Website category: sports
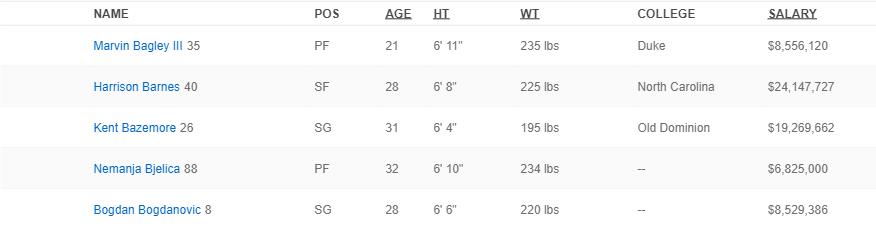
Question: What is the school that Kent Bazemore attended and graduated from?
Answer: Old Dominion

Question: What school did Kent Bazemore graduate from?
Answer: Old Dominion

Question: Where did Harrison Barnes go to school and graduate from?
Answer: North Carolina

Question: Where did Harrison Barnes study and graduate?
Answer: North Carolina

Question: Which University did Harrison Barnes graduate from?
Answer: North Carolina

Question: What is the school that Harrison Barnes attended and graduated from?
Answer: North Carolina

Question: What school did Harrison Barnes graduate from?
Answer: North Carolina

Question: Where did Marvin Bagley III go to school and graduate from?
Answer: Duke

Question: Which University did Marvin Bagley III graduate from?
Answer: Duke

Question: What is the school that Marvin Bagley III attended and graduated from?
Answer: Duke

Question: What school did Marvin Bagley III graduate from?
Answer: Duke

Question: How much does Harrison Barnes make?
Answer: $24,147,727

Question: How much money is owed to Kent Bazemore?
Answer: $19,269,662

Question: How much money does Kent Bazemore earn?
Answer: $19,269,662

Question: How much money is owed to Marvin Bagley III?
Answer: $8,556,120

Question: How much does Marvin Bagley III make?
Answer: $8,556,120

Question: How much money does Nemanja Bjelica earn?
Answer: $6,825,000

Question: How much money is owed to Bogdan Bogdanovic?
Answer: $8,529,386

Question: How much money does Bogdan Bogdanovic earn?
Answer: $8,529,386

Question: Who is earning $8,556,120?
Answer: Marvin Bagley III

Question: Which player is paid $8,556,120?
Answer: Marvin Bagley III

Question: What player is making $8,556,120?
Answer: Marvin Bagley III

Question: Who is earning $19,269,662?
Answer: Kent Bazemore

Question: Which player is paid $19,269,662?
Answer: Kent Bazemore

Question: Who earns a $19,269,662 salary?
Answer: Kent Bazemore

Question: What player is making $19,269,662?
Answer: Kent Bazemore

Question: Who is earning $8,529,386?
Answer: Bogdan Bogdanovic

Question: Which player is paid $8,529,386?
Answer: Bogdan Bogdanovic

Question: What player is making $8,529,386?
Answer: Bogdan Bogdanovic

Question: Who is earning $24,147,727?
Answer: Harrison Barnes

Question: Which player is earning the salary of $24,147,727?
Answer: Harrison Barnes

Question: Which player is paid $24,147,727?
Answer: Harrison Barnes

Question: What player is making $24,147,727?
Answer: Harrison Barnes

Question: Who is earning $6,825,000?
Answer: Nemanja Bjelica

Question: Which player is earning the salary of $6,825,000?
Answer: Nemanja Bjelica

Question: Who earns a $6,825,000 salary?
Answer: Nemanja Bjelica

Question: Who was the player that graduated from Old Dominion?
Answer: Kent Bazemore

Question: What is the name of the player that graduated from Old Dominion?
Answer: Kent Bazemore

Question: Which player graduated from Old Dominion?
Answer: Kent Bazemore

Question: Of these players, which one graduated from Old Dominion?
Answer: Kent Bazemore

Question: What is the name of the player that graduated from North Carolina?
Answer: Harrison Barnes

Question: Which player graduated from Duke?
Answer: Marvin Bagley III

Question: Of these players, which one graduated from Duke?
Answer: Marvin Bagley III